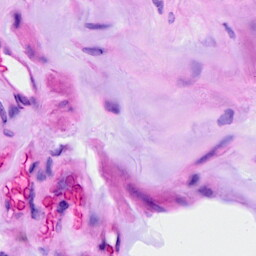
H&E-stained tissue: Ovarian